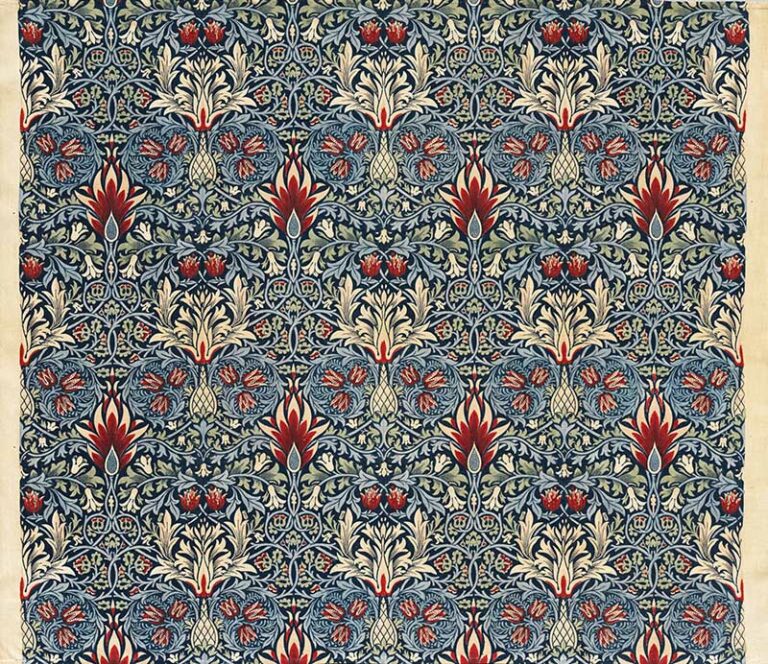
Design: Snakeshead
Year: 1877